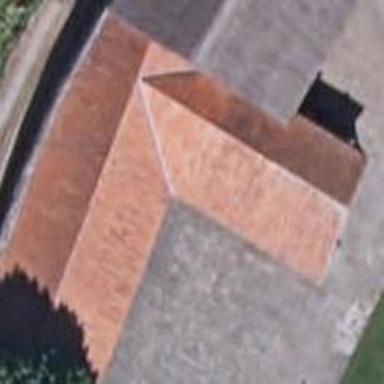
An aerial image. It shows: Simple house.